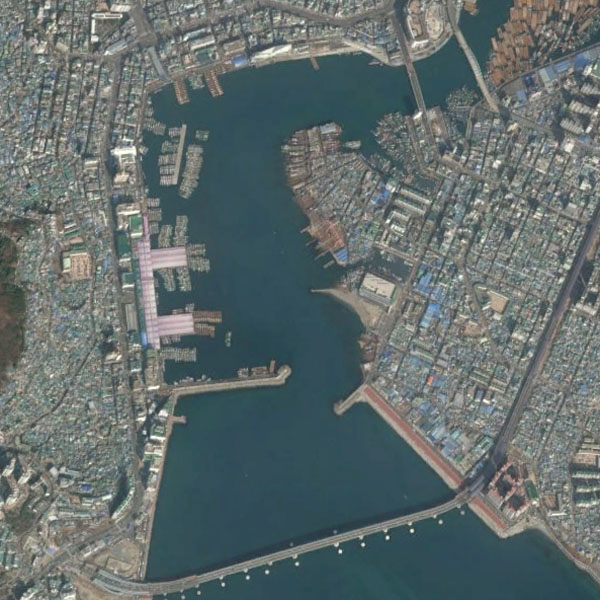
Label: Port